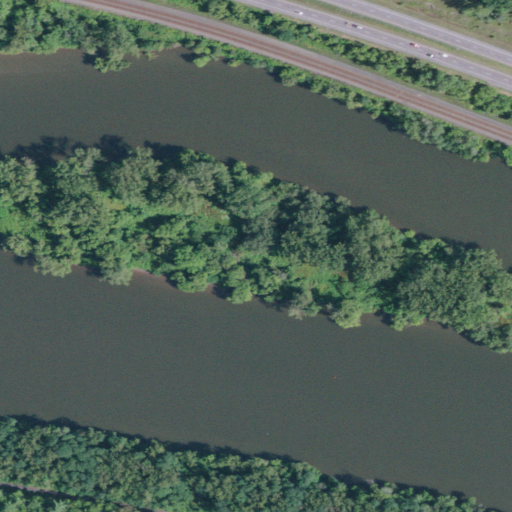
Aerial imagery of island in New York named Swart Island containing open water, mixed forest, woody wetlands, low intensity development, medium intensity development, barren land, and deciduous forest